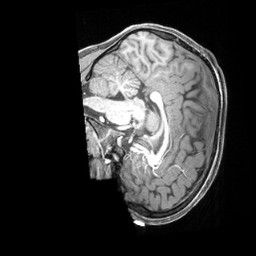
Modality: T1w
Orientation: sagittal
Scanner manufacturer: siemens
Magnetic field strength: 3 T
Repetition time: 2.4 s
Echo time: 0.00224 s